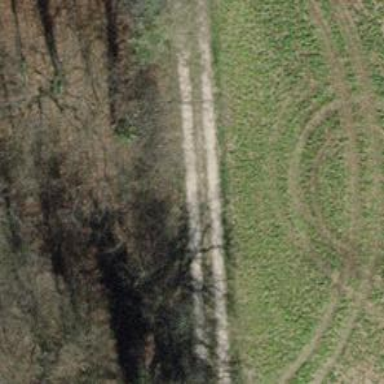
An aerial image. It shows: Grass track road with grade3 tracktype.